Question: I have this View from multi tables
account_name.......bonus..........value
customer1............A............14000
customer1............B............500
customer1............C............14500
customer2............A............20000
customer2............B............200
customer2............C............20200
<URL>
how can i retrieval this view and show it on GridView this View using LINQ
...................A.........B..........C
customer1.......14000.......500.......14500
customer2.......20000.......200.......20200

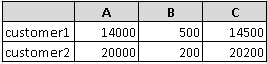
Answer: '''
SELECT account_name,
SUM(CASE WHEN bonus = 'A' THEN value ELSE 0 END) AS A,
SUM(CASE WHEN bonus = 'B' THEN value ELSE 0 END) AS B,
SUM(CASE WHEN bonus = 'C' THEN value ELSE 0 END) AS C
FROM YouView
GROUP BY account_name
'''